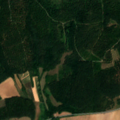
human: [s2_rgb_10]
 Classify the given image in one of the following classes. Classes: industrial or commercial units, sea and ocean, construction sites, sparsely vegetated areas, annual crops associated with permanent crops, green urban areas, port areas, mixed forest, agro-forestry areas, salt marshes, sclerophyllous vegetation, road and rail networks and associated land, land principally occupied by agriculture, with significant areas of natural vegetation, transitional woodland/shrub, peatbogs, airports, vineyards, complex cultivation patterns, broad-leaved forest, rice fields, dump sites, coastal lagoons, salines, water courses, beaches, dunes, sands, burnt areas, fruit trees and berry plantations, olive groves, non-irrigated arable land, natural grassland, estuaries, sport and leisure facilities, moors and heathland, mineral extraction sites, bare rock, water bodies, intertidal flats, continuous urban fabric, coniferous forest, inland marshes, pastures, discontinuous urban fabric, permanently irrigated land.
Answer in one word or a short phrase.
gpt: non-irrigated arable land, complex cultivation patterns, land principally occupied by agriculture, with significant areas of natural vegetation, coniferous forest, mixed forest